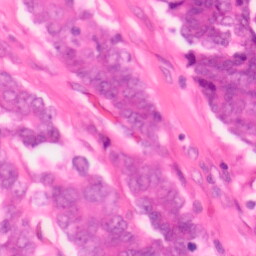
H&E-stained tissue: Colon